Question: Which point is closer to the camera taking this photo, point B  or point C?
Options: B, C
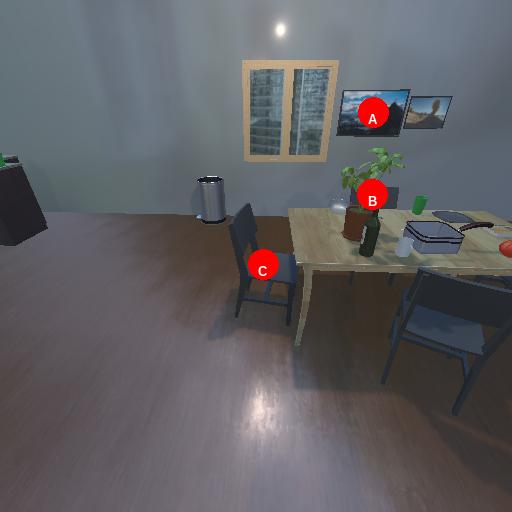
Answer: B